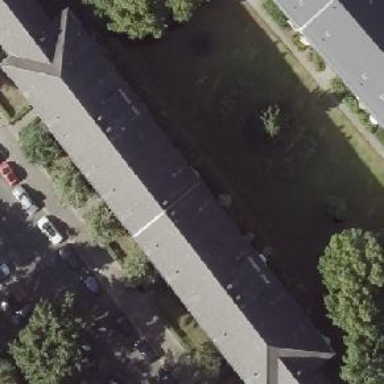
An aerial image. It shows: Residential building.